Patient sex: M
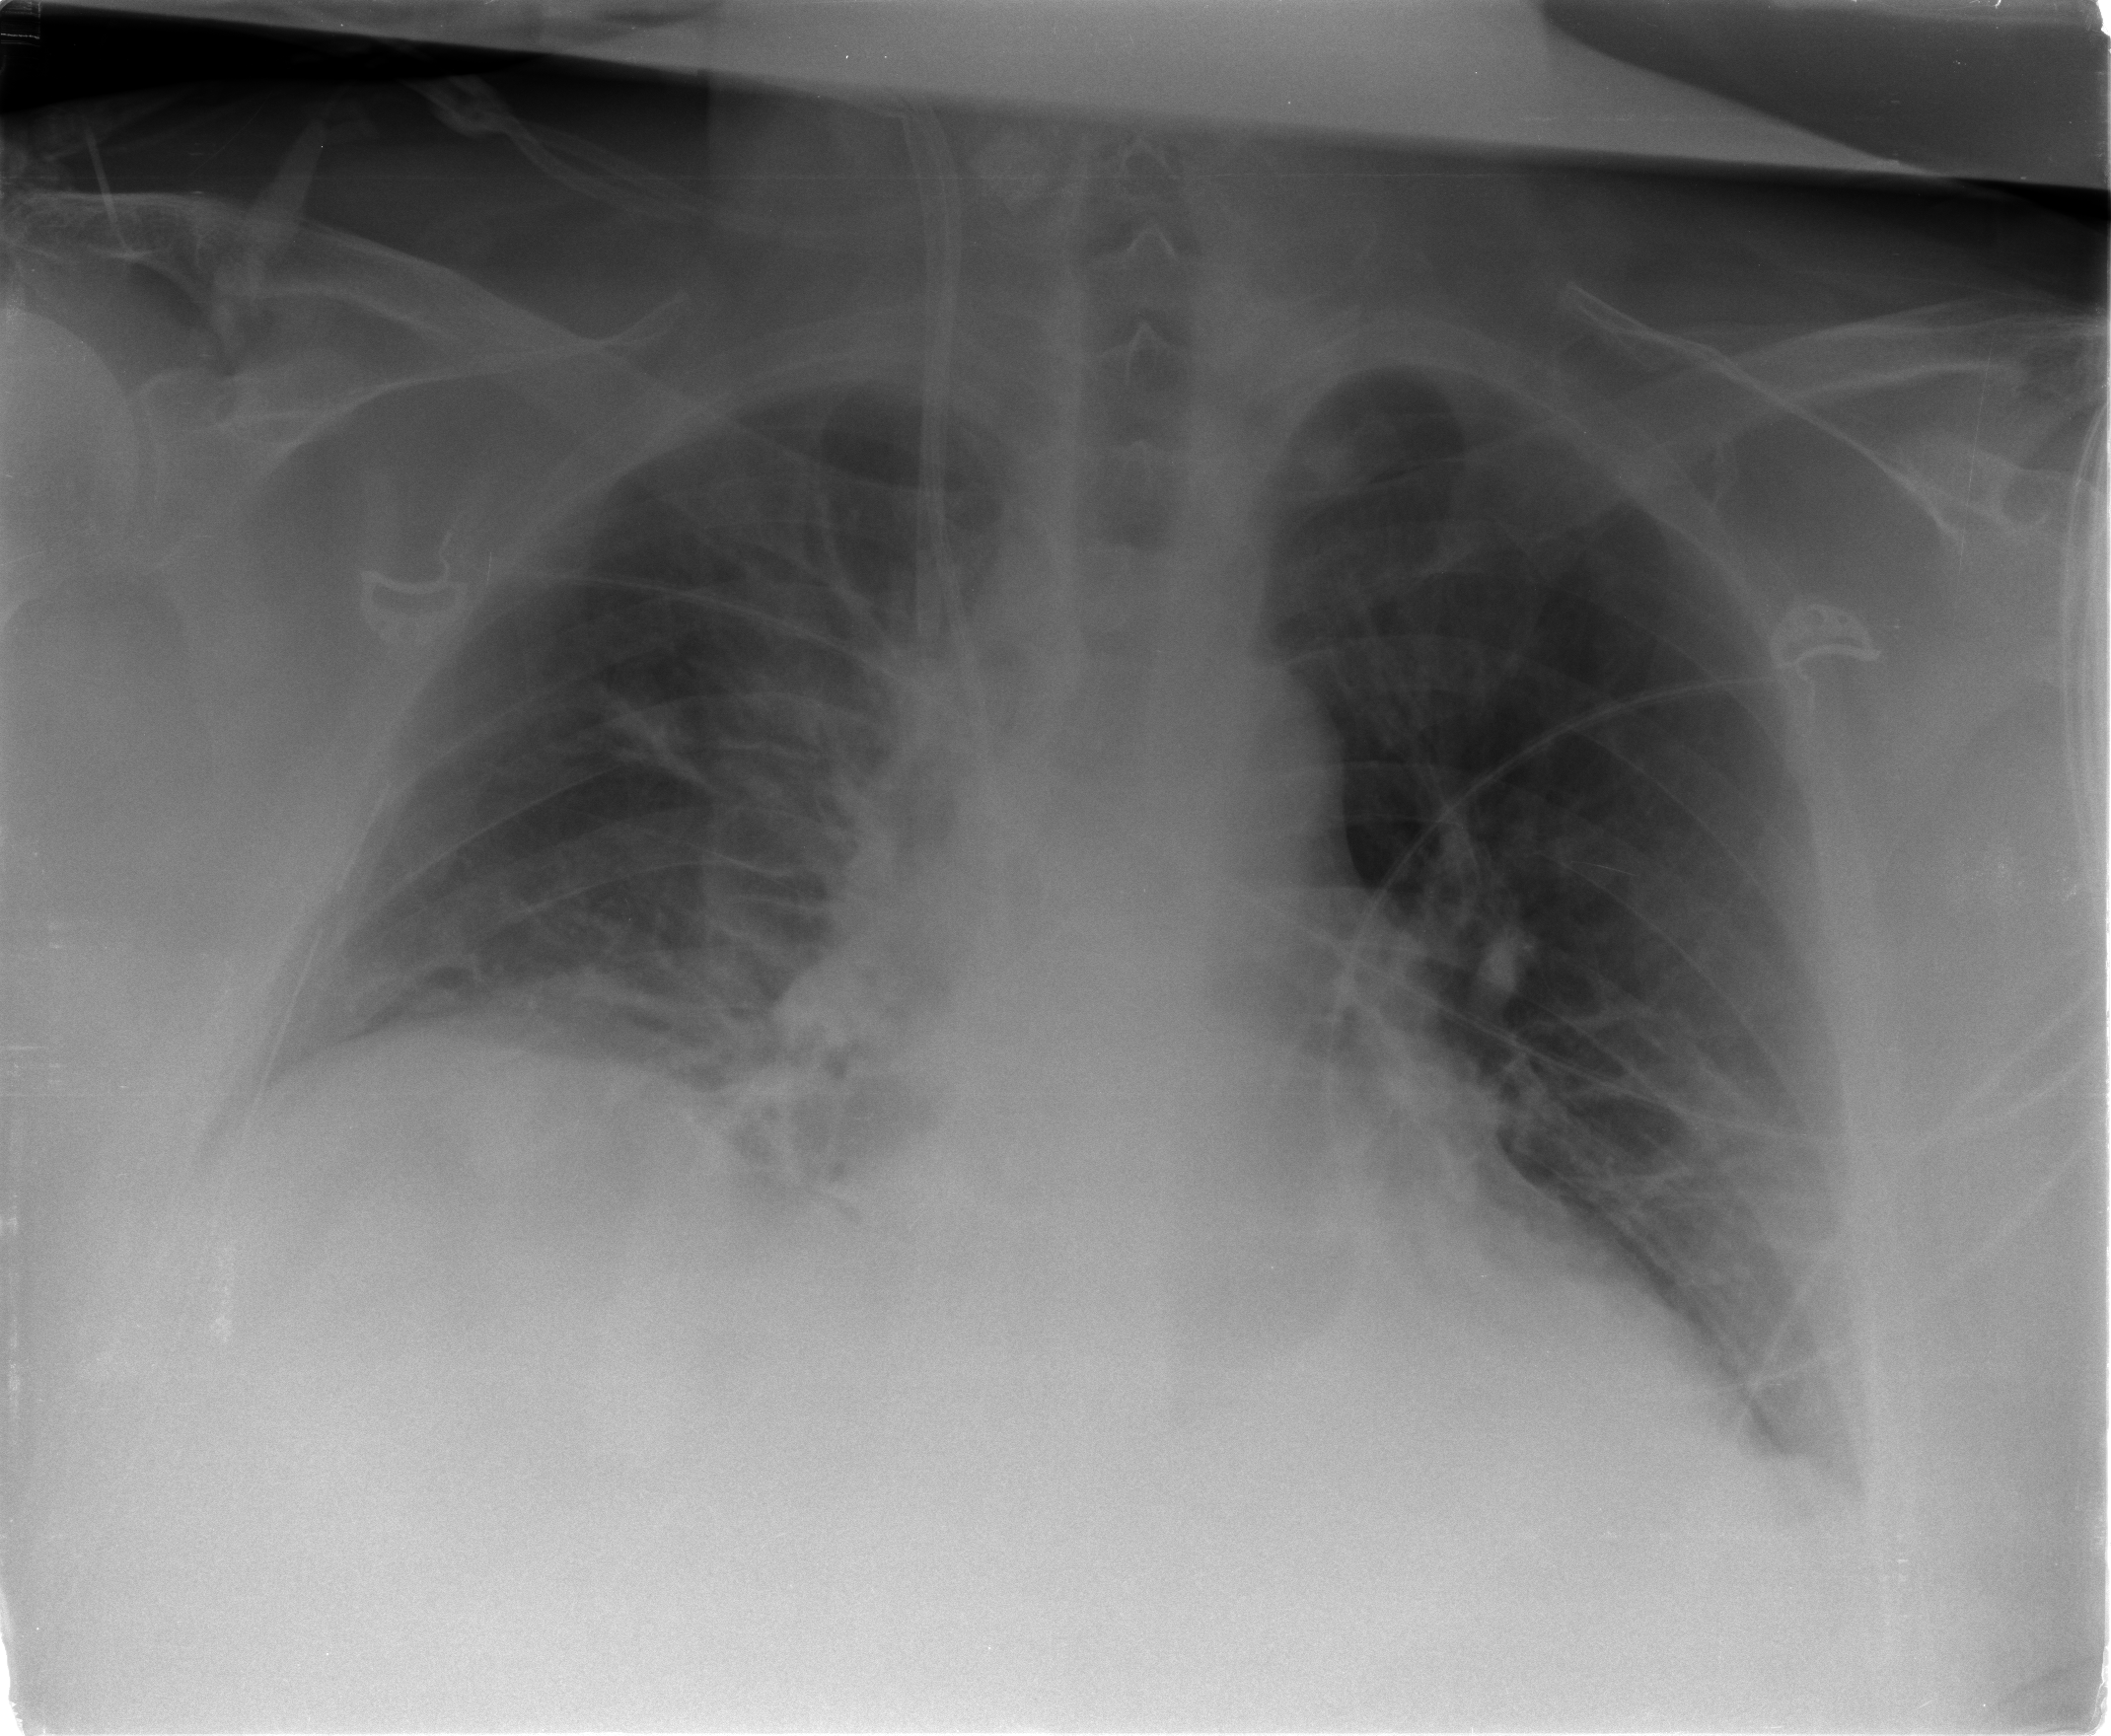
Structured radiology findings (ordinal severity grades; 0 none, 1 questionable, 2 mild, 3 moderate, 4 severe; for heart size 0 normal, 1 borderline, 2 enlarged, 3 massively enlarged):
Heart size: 2
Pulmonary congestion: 2
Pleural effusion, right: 1
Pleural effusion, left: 2
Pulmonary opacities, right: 2
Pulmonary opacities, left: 2
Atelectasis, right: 2
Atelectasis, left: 2